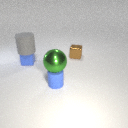
small blue rubber cylinder to the right of small blue rubber cube